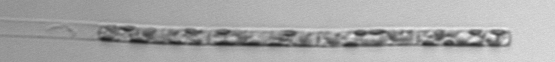
Label: Leptocylindrus